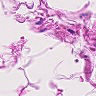
Metastatic tissue present: no